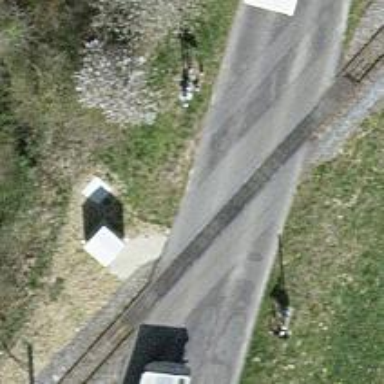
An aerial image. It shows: Railway level crossing.